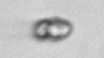
Label: Dinophyceae